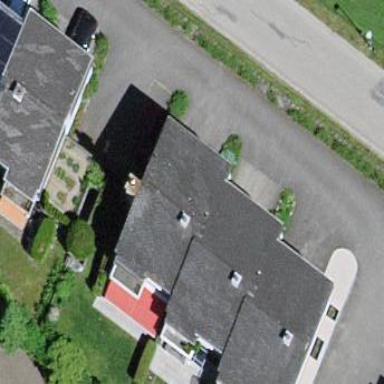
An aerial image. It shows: Terrace building.